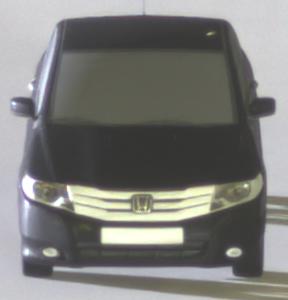
Make: Honda
Model: City
Detailed model: Gen. 6
Model produced from: 2008
Model produced until: 2013
Doors: 4
Color: black
Road condition: dry road
Daytime: night
Contrast: high contrast